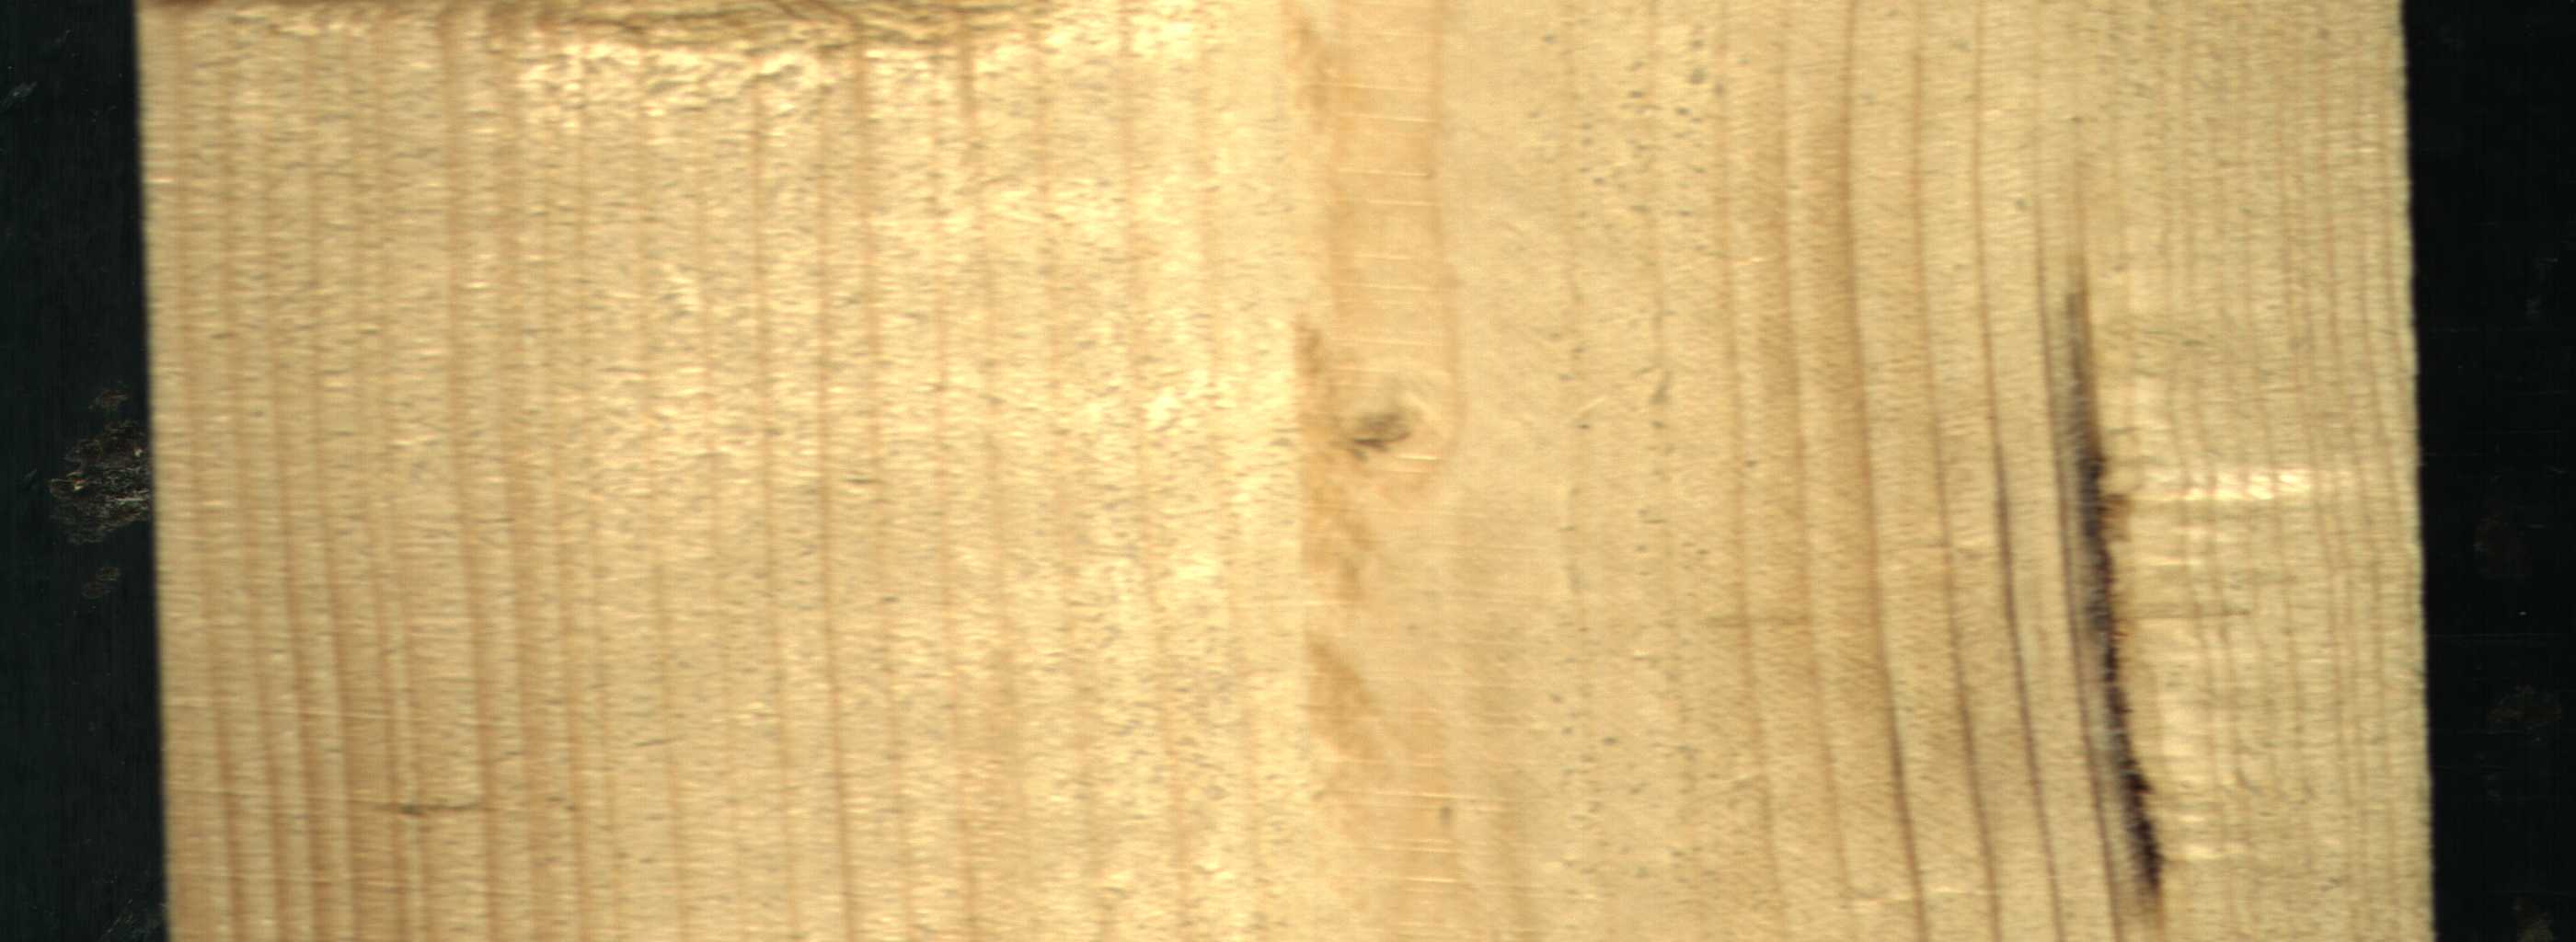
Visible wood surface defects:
resin